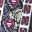
Label: 9